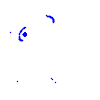
Particle: electron